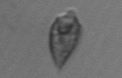
Label: Oxytoxum